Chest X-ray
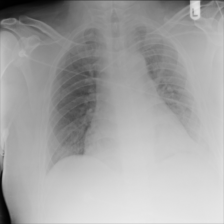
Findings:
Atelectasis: positive
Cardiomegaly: negative
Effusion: negative
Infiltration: positive
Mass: negative
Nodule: negative
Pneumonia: negative
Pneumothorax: negative
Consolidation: negative
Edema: negative
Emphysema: negative
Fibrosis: negative
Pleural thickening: negative
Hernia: negative